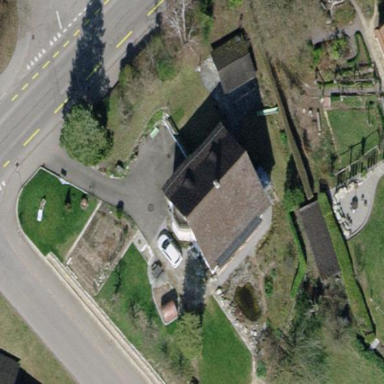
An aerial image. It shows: Detached building with gabled roof.